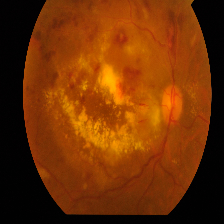
Diabetic retinopathy grade: Proliferative DR